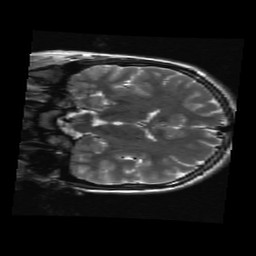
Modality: T2w
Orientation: coronal
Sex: male
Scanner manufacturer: ge
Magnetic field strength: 3 T
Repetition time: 5 s
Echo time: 0.1007 s